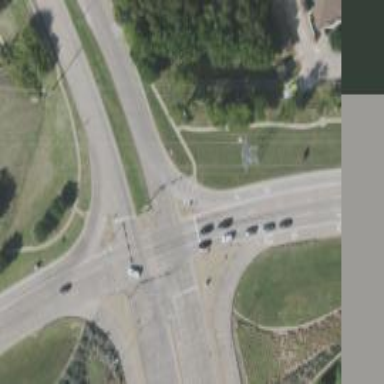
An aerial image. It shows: Marked footway crossing with lines.